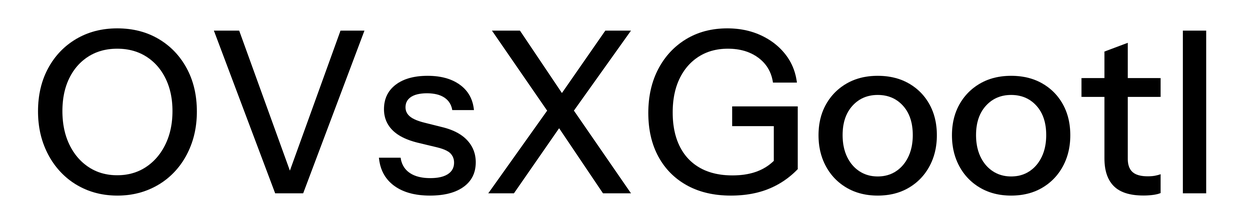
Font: InstrumentSans_Medium